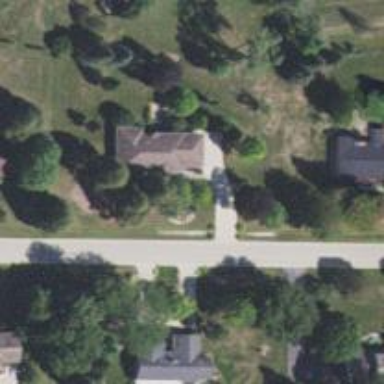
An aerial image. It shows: Driveway leading to service road.